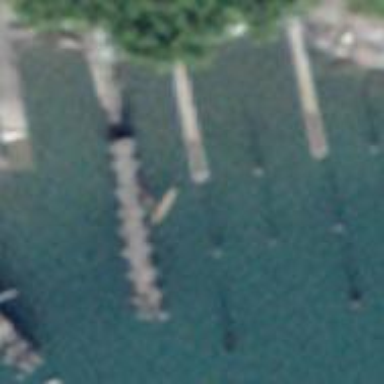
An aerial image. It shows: Man-made pier.